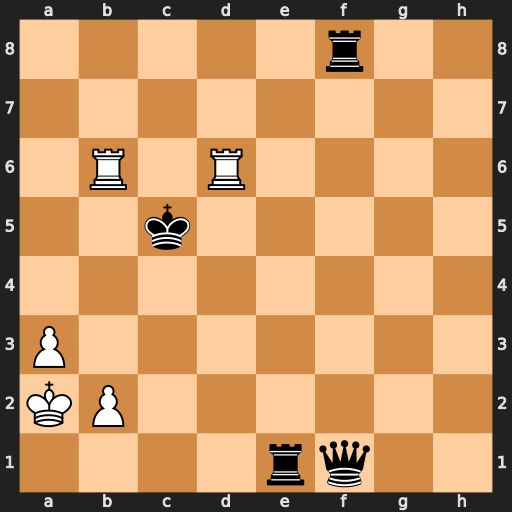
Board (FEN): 5r2/8/1R1R4/2k5/8/P7/KP6/4rq2
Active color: w
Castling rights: -
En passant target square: -
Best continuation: b4+ Kc4 Rbc6+ Kb5 Rc5+ Ka4 Ra5#